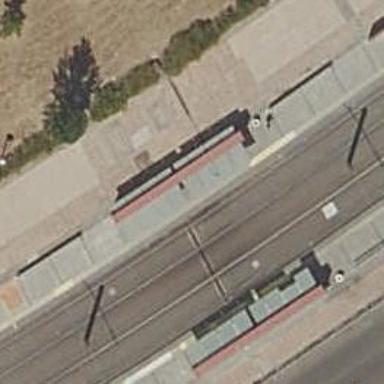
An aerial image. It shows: Platform for light rail public transport.